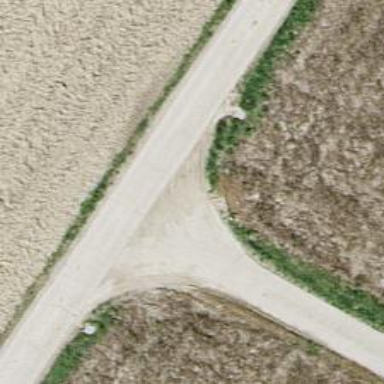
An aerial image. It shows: Service road with grade 1 tracktype.